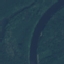
Land use / land cover: River